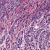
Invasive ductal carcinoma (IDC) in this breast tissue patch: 1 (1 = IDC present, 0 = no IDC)